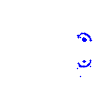
Particle: kaon